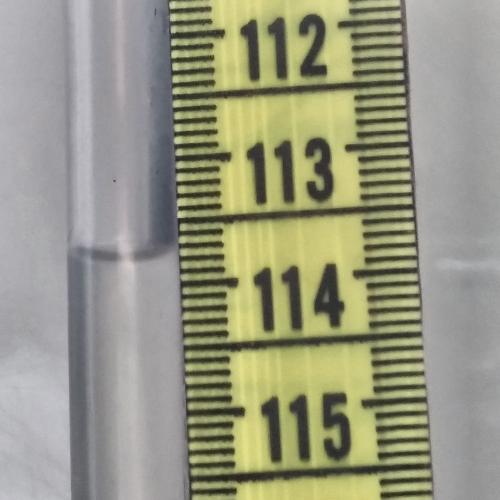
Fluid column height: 113.8 cm